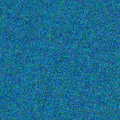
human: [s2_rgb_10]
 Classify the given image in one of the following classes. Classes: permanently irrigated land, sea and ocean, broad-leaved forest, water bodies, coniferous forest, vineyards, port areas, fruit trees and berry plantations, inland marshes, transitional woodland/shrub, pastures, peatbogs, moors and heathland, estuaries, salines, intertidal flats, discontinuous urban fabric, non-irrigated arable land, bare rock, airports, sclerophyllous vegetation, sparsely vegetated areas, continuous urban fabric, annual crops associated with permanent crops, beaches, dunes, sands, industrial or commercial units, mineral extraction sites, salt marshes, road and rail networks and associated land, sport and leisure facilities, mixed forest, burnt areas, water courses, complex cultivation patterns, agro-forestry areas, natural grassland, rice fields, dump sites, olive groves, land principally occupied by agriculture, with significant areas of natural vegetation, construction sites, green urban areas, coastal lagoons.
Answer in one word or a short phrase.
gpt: sea and ocean